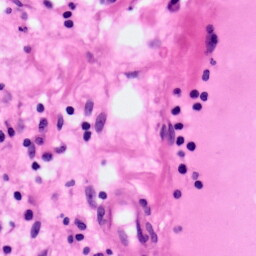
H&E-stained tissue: Pancreatic